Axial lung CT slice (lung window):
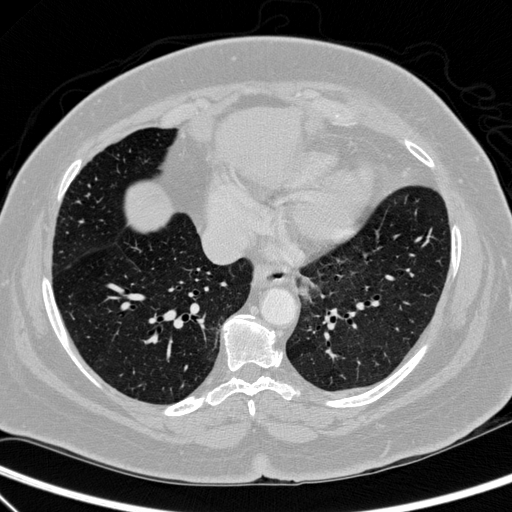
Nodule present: no